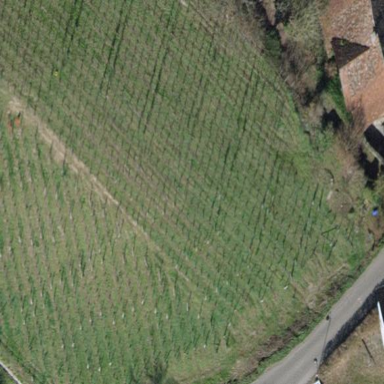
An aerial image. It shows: Vineyard where grapes are grown.